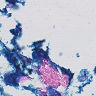
Metastatic tissue present: no